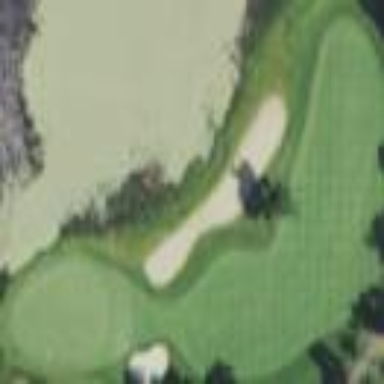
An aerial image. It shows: Scenic golf fairway.